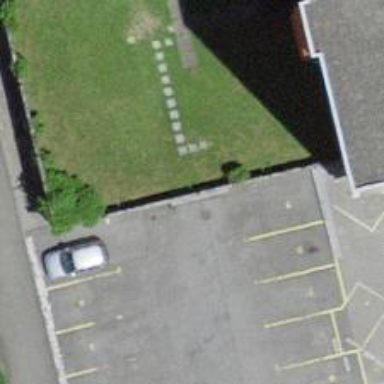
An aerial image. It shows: Parking entrance.